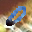
Label: 0